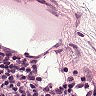
Metastatic tissue present: no